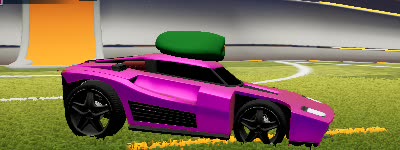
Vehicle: breakout